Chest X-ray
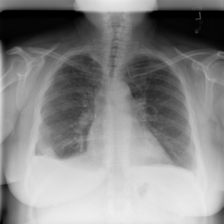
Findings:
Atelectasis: negative
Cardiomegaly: negative
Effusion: negative
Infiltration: negative
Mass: negative
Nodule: negative
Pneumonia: negative
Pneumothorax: negative
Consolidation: negative
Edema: negative
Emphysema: negative
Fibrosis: negative
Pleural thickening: negative
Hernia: negative